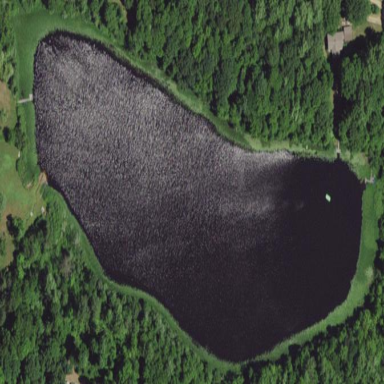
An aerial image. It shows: Lake with natural water.